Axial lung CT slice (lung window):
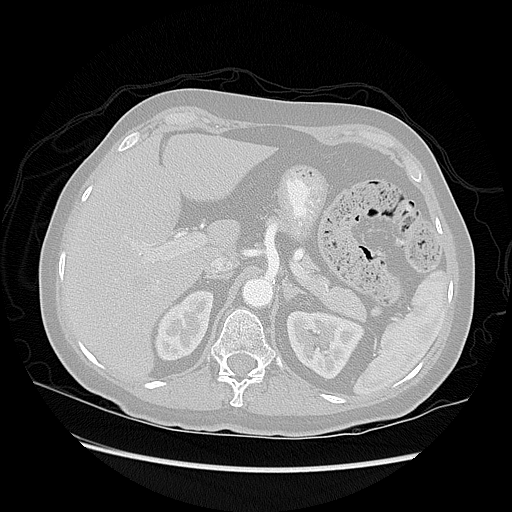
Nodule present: no